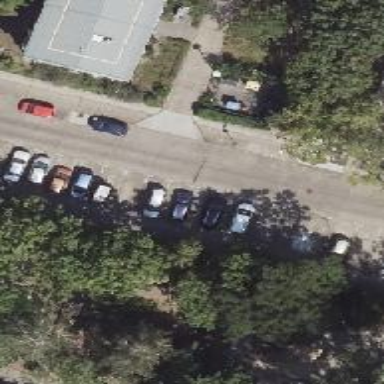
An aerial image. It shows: Residential road with concrete surface and sidewalks on both sides. There is parallel parking available on the left side of the street. The sidewalks are also made of concrete.